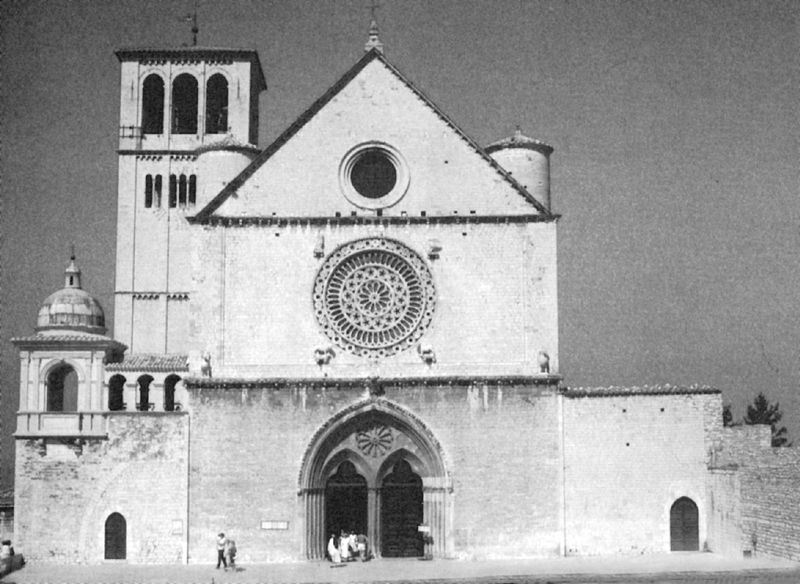
Titel: Assisi, San Francesco
Standort: Assisi (EU - I - Toskana)
Schlagwörter: weiß, menschen, schwarz, säule, tür, kirche, gotik, rund, turm, fassade, süden, giebel, mauer, kuppel, foto, kreuz, portal, rosette, romanik, campanile, okulus, doppelportal